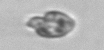
Label: Katodinium_or_Torodinium